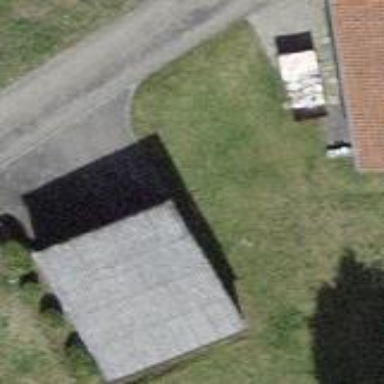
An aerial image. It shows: Garage.